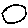
Label: circle